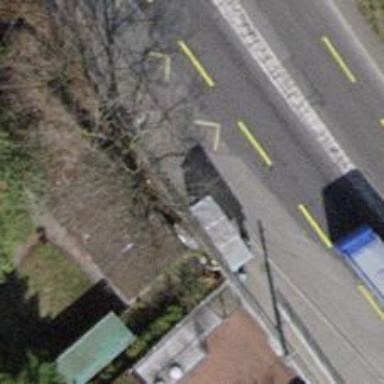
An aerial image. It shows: Bus stop with shelter and platform for trolleybuses.